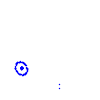
Particle: kaon